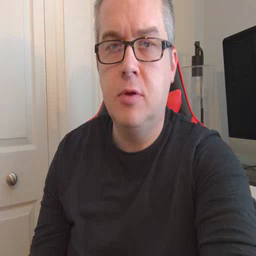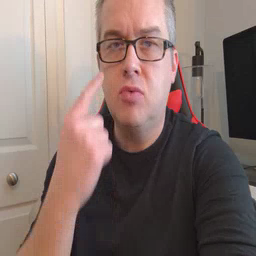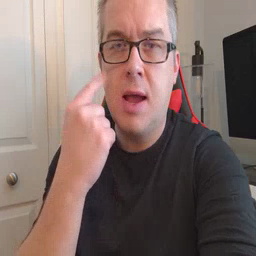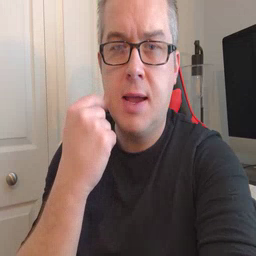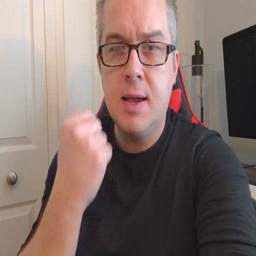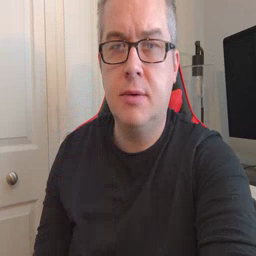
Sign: cry